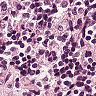
Metastatic tissue present: no